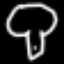
Label: mushroom